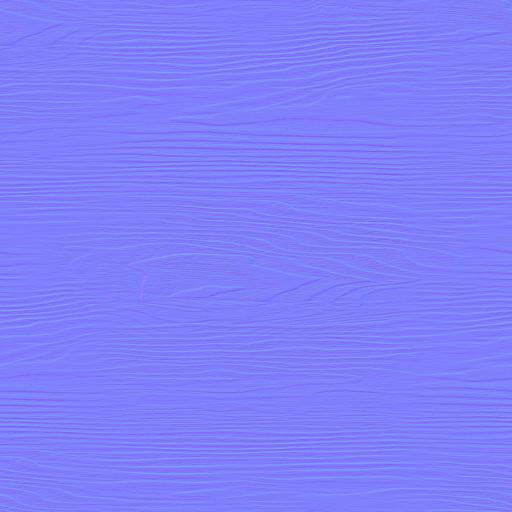
orange plain smooth wood wooden